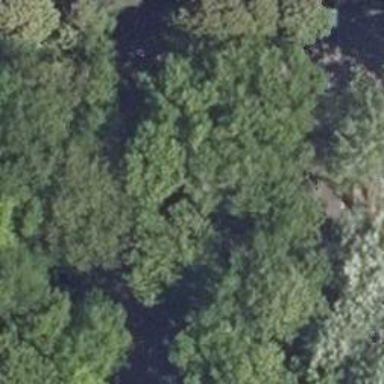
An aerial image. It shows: Single tag "natural: tree."